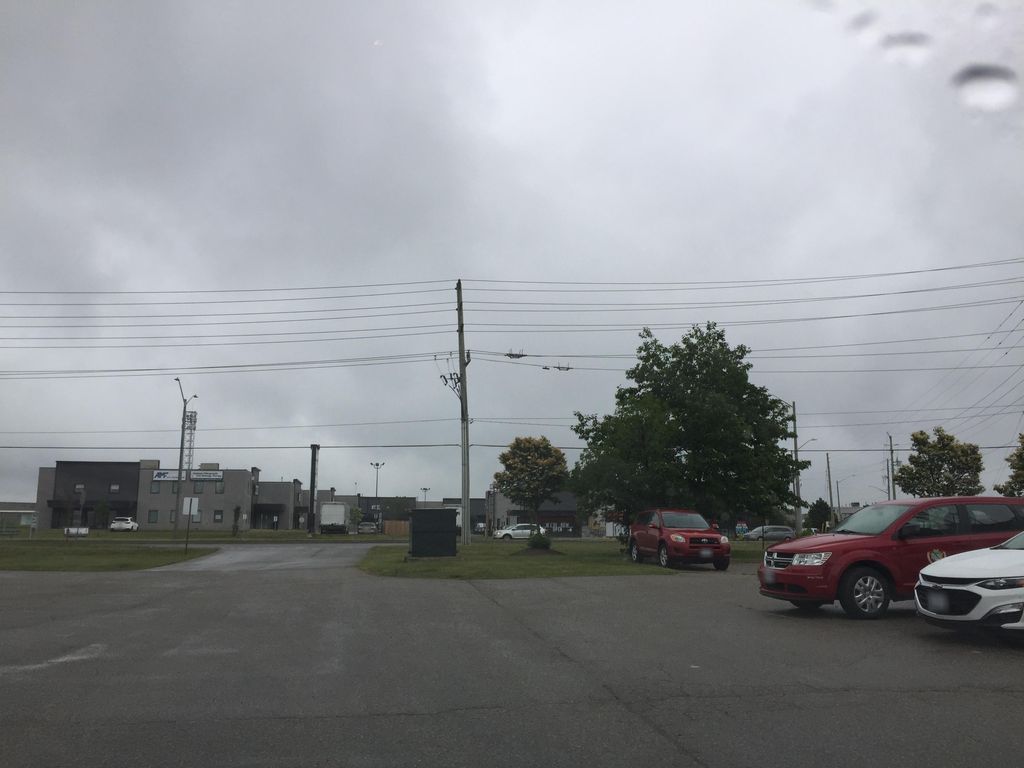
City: kitchener-waterloo